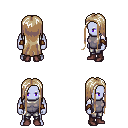
a pixel art fantasy rpg character, male body template, dark elf, purple skin, steel chest armor, metal pants, white blonde extra-long hairstyle, leather bracers, maroon shoes, four views (front, back, left, right), 2x2 character sprite sheet, small pixel art, hard edges, no anti-aliasing